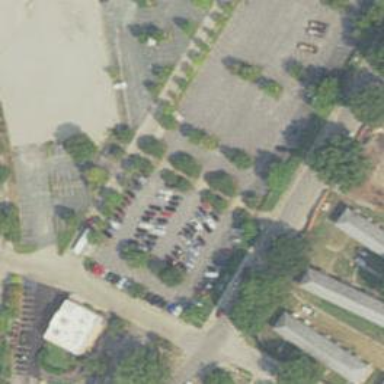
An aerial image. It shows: Parking area with surface.